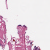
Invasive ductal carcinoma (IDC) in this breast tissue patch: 0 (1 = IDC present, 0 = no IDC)